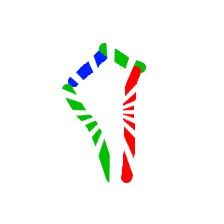
Shape: kite